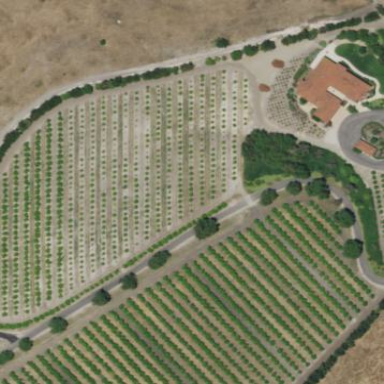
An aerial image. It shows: Vineyard where grapes are grown.